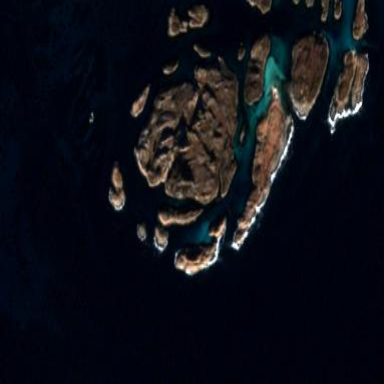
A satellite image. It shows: Island with natural coastline.